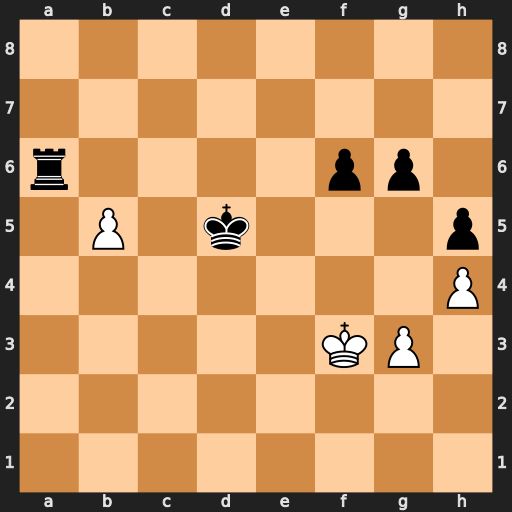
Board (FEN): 8/8/r4pp1/1P1k3p/7P/5KP1/8/8
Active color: w
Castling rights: -
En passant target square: -
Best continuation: bxa6 Kc6 Ke4 Kb6 Kd5